Field crop: maize
Growth stage: 2
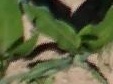
Species: maize